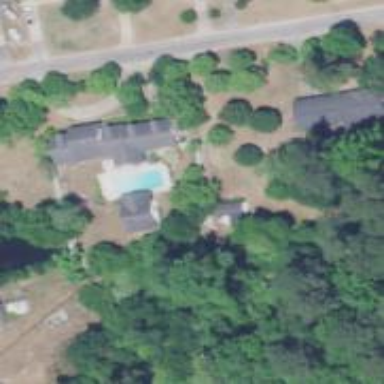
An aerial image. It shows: Swimming pool located in leisure land.